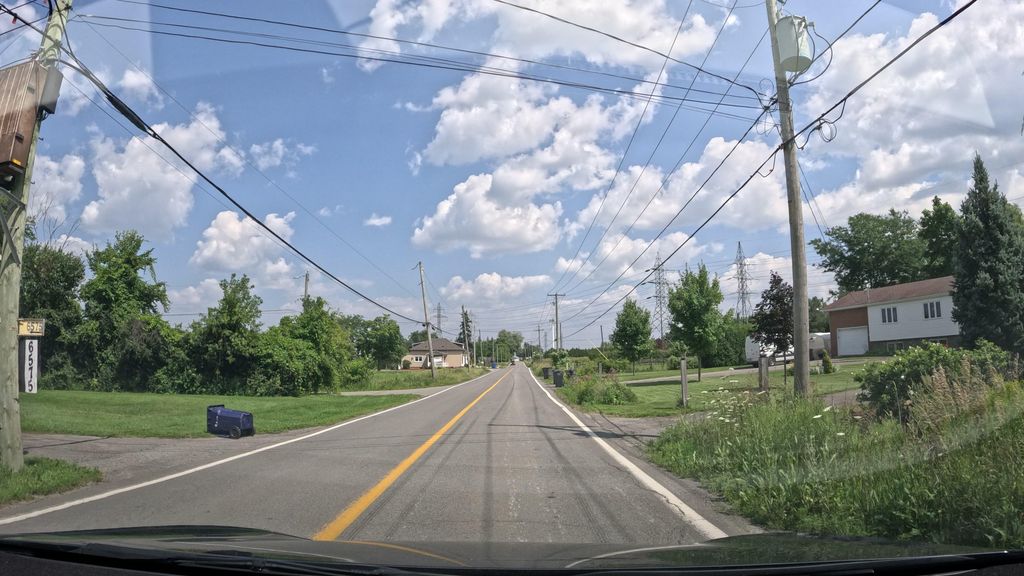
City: montreal